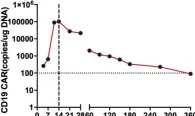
Clinical monitoring after infusion of piggyBac-generated CAR19-T cells. (C) CAR19 copies in peripheral blood were measured by quantitative polymerase chain reaction.
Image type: pathology (immunostaining)